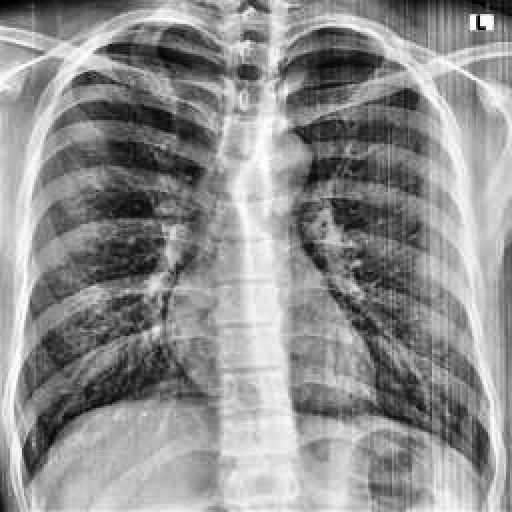
Finding: NORMAL